Question: How can I create a stepped seek bar for an android interface, one that functions like the seek bar in the menu below.

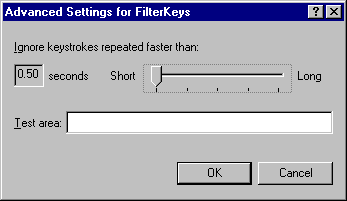
Answer: I think you could use the <URL>.